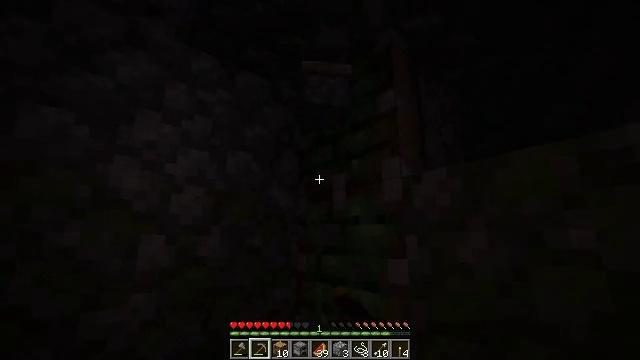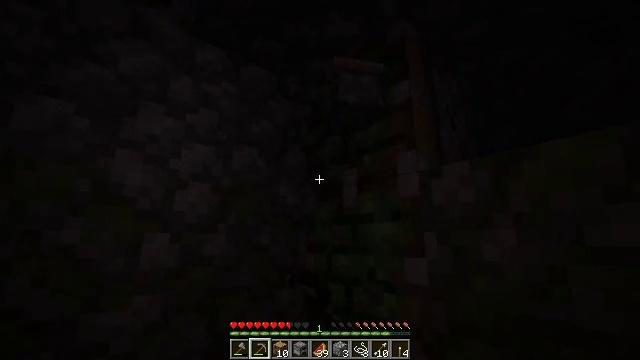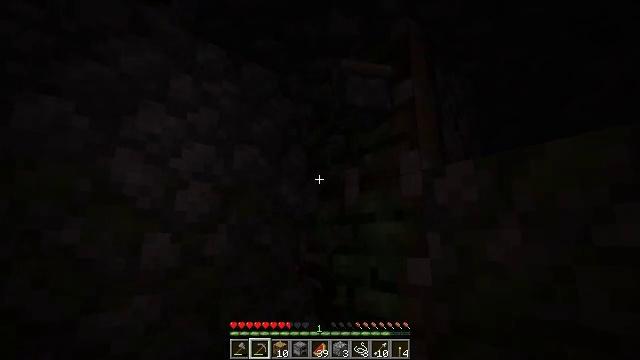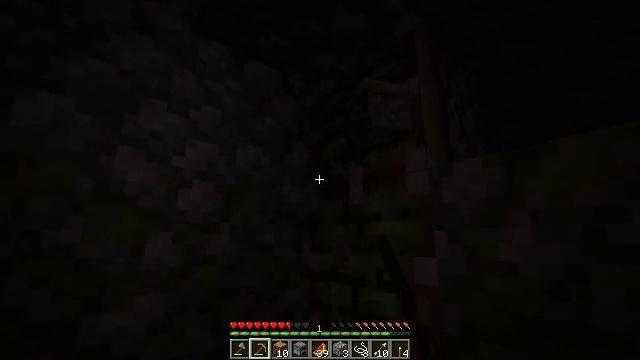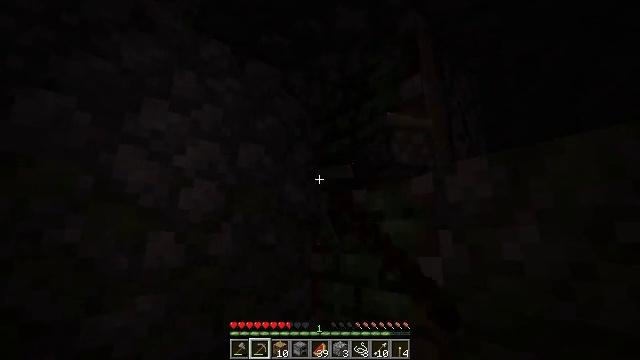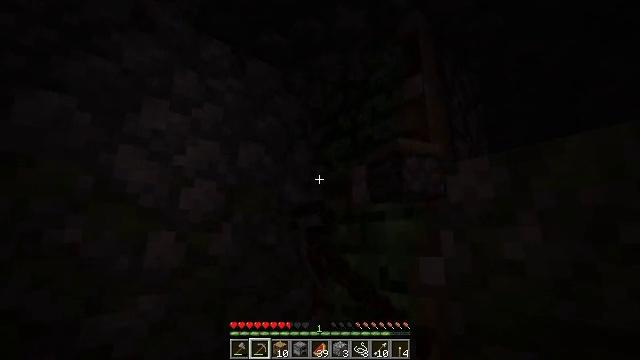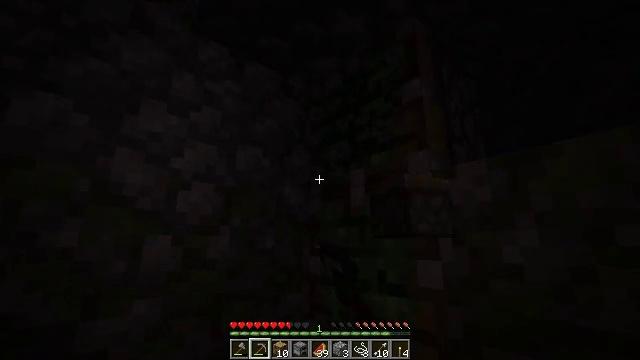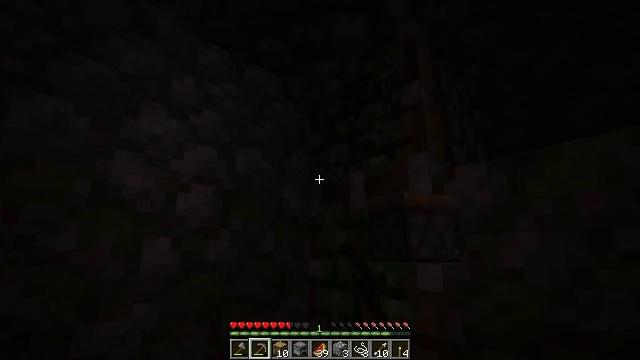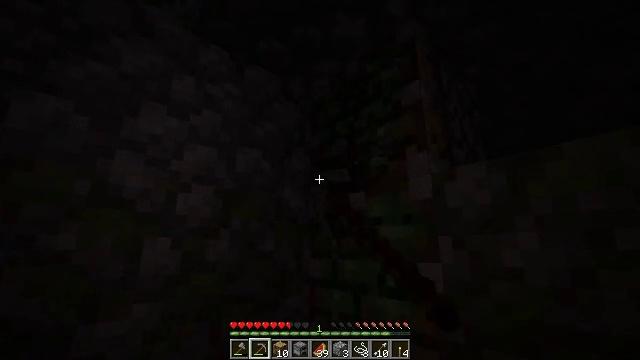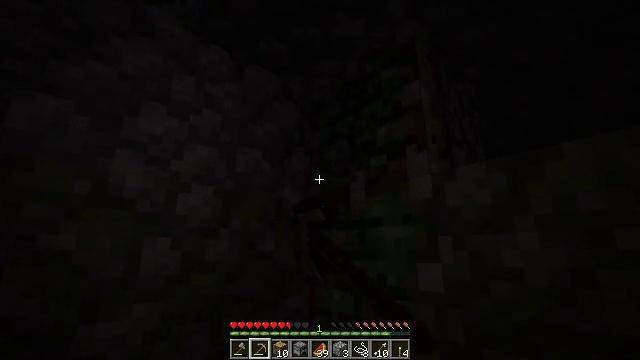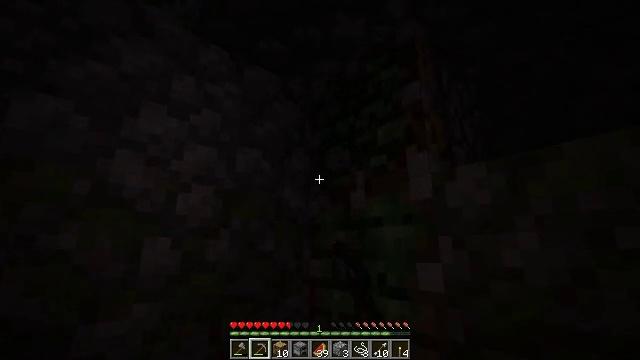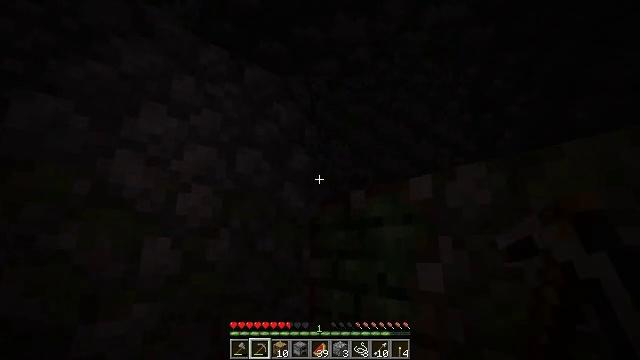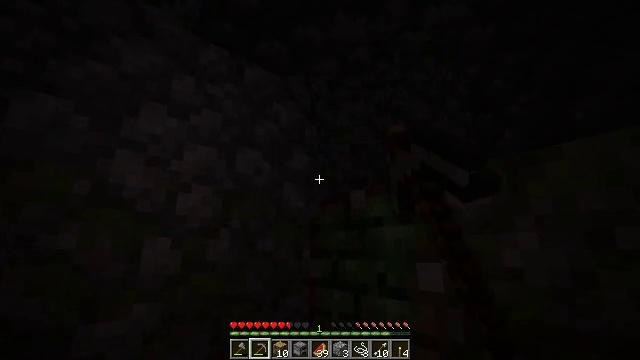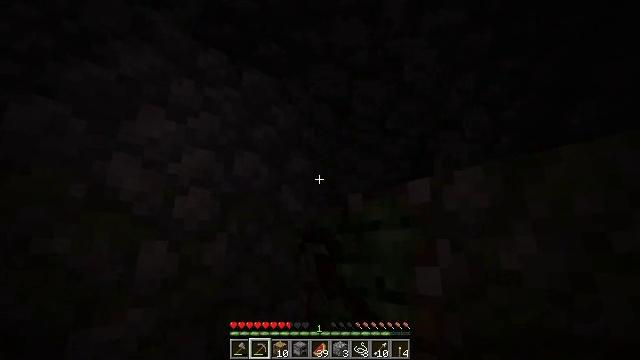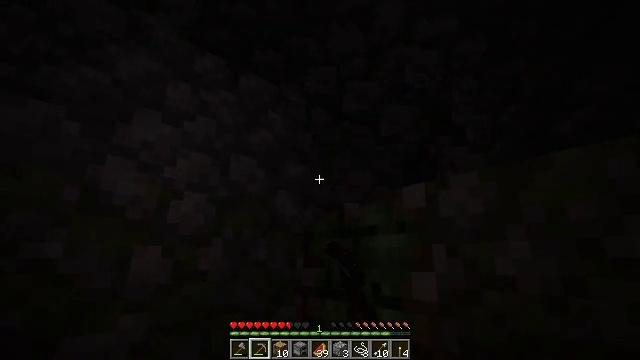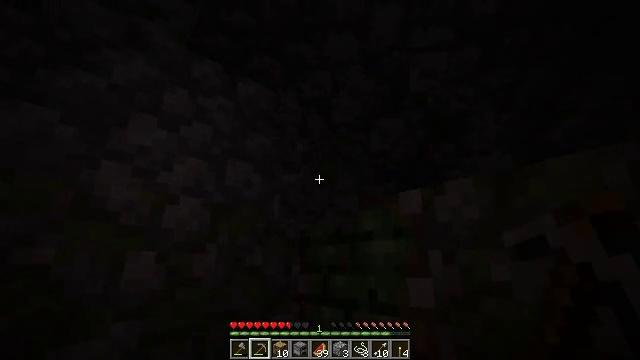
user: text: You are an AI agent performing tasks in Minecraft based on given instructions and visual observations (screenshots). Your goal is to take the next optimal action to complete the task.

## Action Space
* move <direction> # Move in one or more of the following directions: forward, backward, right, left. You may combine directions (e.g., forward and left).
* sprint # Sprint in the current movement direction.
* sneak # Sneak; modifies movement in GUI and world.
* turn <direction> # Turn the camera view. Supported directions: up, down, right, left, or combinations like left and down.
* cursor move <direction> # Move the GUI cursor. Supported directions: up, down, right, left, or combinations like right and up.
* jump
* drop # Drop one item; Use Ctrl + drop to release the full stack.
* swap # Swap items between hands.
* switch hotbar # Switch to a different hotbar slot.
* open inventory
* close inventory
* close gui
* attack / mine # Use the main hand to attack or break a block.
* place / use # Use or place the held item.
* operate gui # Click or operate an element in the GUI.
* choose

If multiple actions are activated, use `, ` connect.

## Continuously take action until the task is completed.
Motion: motion action
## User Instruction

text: Dismantle the sticky piston for reuse.
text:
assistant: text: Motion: attack / mine
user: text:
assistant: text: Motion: attack / mine
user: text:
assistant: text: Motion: attack / mine
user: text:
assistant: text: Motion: attack / mine
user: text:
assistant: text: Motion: attack / mine
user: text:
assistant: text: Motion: attack / mine
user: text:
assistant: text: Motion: attack / mine
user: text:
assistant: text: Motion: attack / mine
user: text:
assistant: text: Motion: attack / mine
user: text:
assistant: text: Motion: attack / mine
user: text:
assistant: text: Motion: attack / mine
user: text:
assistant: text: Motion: attack / mine
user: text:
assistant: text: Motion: attack / mine
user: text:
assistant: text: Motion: turn up, attack / mine
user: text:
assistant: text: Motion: turn up, attack / mine
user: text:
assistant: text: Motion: attack / mine
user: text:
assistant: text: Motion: attack / mine
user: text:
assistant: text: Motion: attack / mine
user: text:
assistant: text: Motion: move forward, turn down, attack / mine
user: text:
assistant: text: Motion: move forward, turn right and down, attack / mine
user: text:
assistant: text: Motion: move forward, turn right and down, attack / mine
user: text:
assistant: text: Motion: move forward, attack / mine
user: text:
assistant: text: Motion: attack / mine
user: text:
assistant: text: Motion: attack / mine
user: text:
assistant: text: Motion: attack / mine
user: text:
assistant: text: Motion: attack / mine
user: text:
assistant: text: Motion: attack / mine
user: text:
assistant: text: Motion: attack / mine
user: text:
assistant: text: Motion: attack / mine
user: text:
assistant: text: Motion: attack / mine